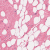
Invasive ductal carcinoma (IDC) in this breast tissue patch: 0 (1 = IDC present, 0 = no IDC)